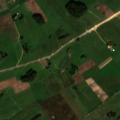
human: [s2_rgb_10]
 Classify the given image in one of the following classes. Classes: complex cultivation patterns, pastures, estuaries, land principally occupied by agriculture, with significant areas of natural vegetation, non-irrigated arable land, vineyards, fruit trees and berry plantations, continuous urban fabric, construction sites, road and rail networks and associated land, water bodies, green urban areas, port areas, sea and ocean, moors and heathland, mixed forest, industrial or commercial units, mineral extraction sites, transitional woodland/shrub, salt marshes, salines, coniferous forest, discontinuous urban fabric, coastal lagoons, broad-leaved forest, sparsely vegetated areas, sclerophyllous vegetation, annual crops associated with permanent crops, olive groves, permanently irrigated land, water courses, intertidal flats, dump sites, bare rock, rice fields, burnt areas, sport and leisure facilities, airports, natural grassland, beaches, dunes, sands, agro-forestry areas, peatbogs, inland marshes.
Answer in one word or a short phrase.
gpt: non-irrigated arable land, complex cultivation patterns, land principally occupied by agriculture, with significant areas of natural vegetation